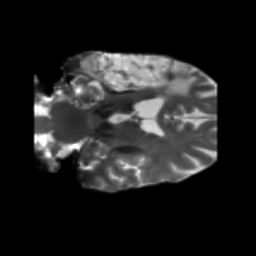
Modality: T2w
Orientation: coronal
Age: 56
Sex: male
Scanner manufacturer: siemens
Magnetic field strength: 3 T
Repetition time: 5.25 s
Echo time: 0.08 s